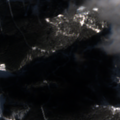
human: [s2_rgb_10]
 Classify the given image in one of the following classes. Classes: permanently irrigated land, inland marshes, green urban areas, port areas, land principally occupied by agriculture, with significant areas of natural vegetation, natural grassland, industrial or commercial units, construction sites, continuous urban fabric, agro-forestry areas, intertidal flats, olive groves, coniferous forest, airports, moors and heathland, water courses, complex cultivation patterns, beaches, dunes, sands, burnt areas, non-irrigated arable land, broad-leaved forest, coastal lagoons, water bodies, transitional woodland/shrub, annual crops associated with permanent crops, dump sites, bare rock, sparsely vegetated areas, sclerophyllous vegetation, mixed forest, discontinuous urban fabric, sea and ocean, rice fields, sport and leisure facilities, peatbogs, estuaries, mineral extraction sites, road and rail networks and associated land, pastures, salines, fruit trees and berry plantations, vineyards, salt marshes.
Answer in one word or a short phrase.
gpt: pastures, coniferous forest, bare rock